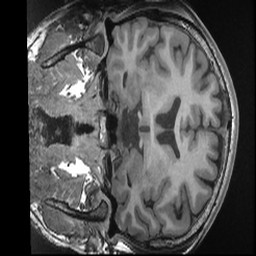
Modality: T1w
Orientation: coronal
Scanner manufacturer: ge
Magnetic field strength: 3 T
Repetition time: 0.007788 s
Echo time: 0.00302 s